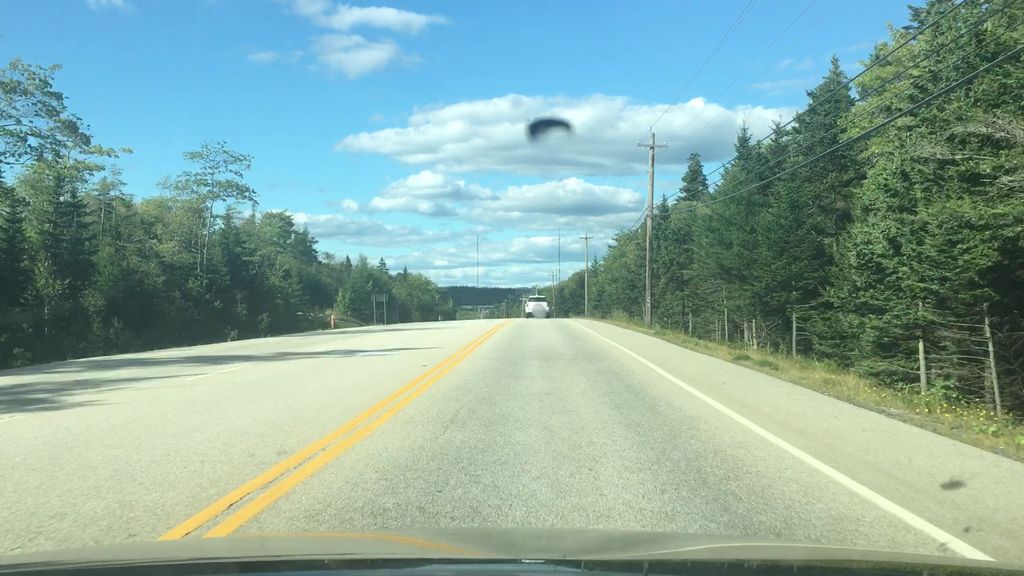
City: halifax